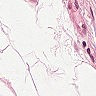
Metastatic tissue present: no